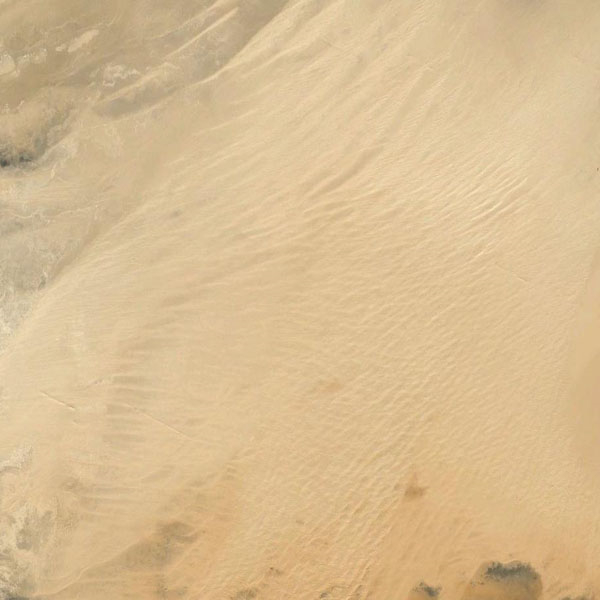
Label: Desert